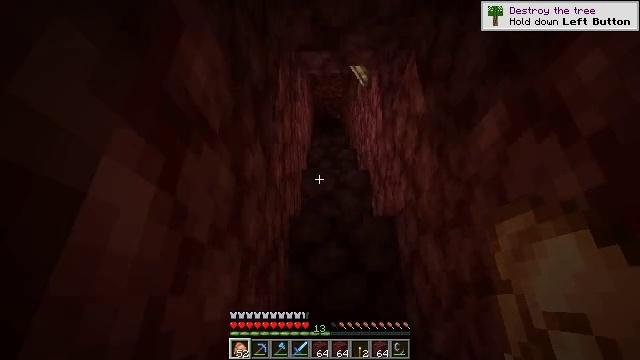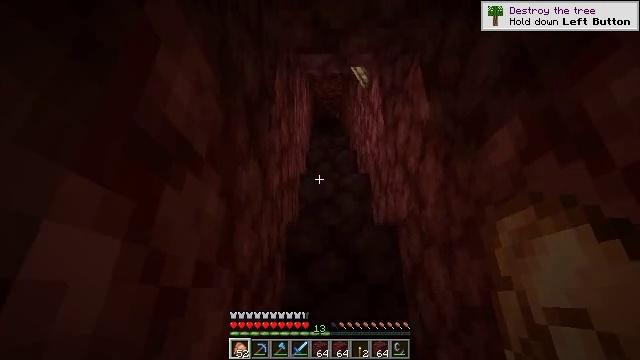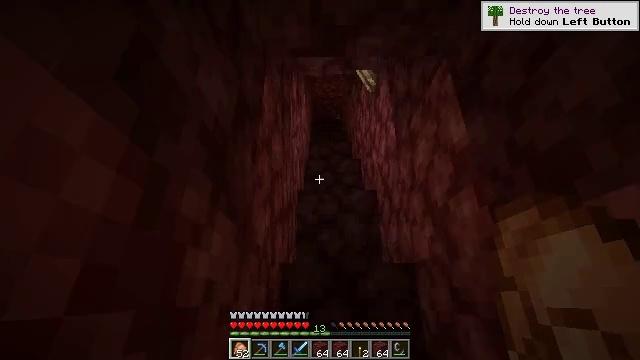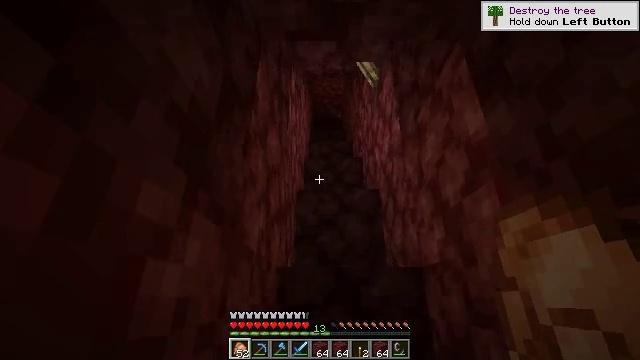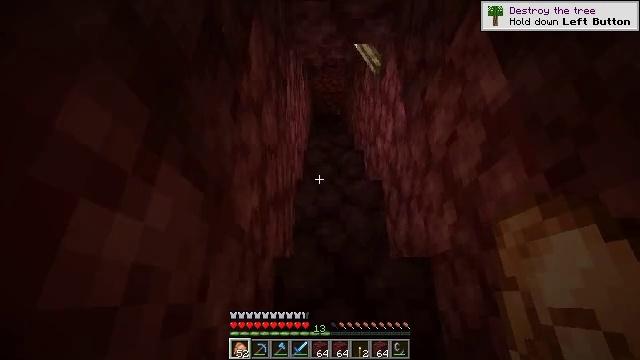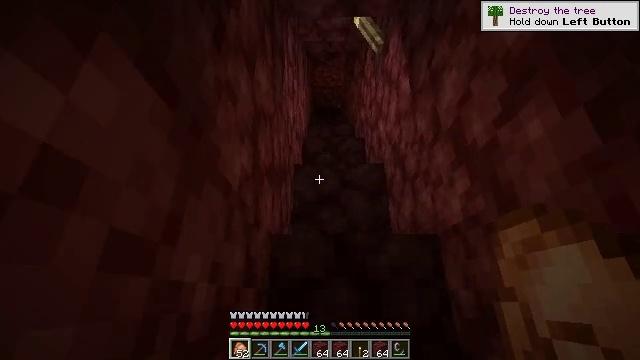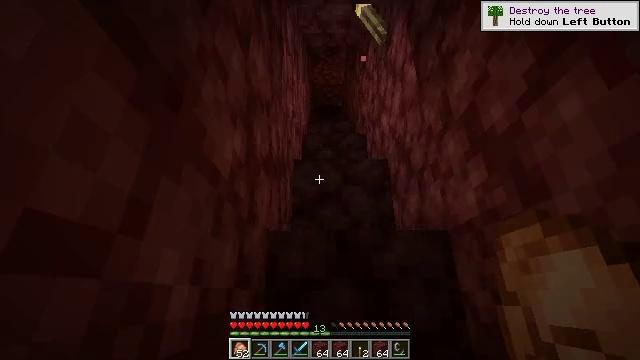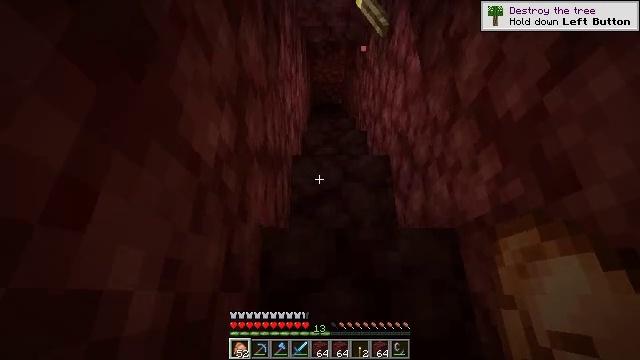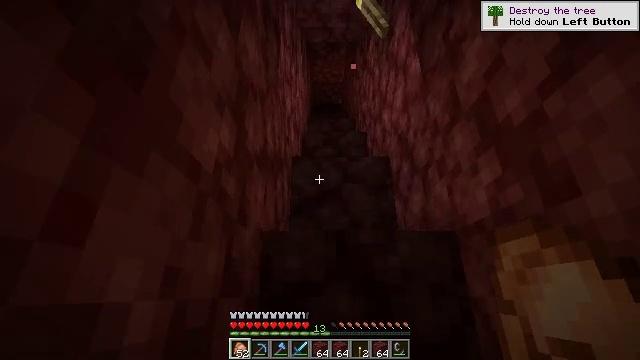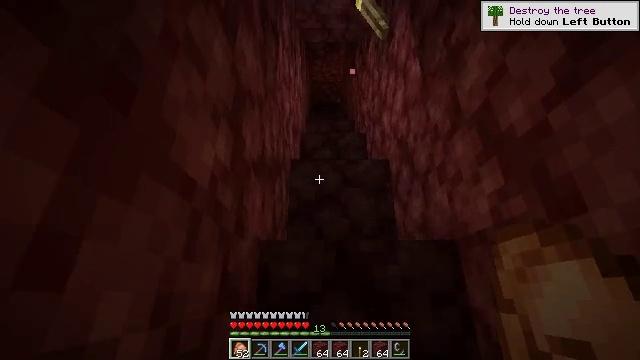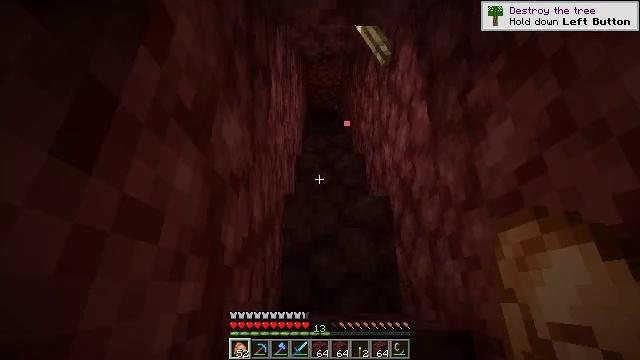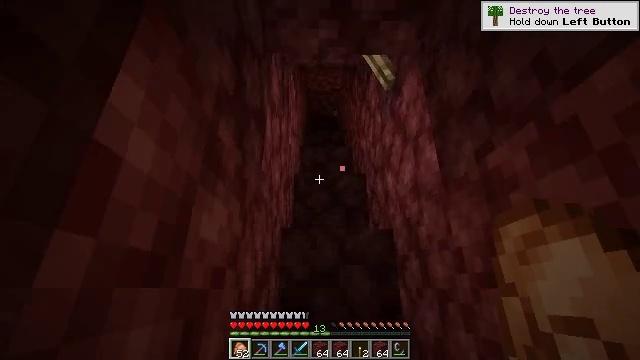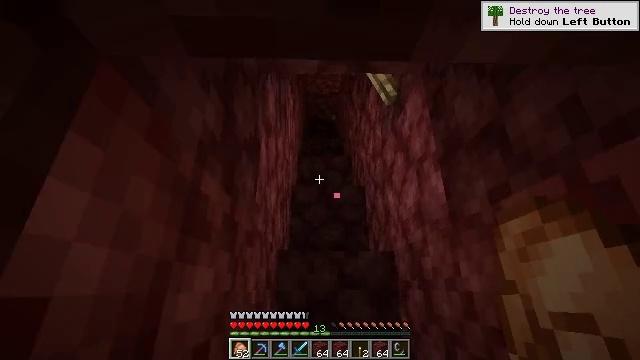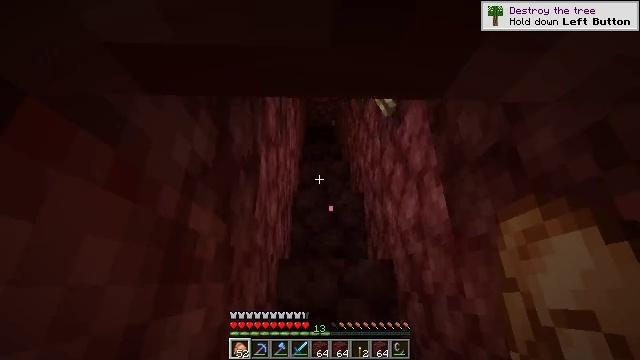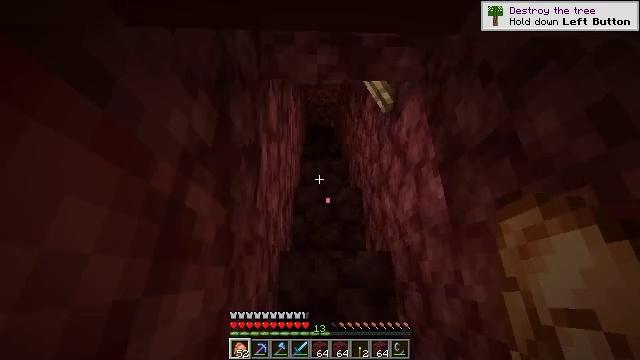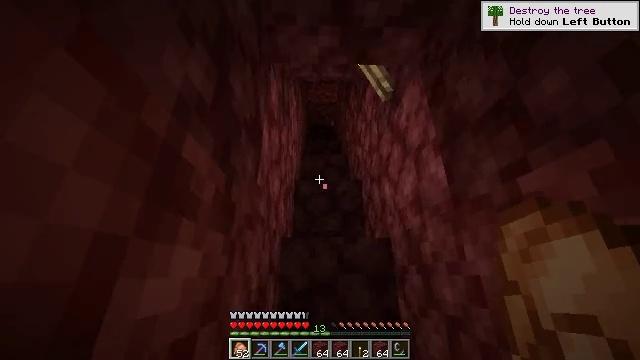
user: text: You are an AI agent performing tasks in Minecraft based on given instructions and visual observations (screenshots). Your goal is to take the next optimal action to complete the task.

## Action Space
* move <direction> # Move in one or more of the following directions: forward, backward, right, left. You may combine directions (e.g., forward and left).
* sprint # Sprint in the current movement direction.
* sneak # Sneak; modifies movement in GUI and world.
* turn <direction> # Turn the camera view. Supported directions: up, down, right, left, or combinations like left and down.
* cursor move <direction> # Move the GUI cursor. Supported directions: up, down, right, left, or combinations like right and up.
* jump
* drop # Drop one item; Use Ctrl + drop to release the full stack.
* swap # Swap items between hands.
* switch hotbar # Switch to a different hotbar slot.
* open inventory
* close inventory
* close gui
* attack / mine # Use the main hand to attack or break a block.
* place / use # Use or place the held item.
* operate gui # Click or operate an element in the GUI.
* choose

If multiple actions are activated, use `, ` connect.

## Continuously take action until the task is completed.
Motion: motion action
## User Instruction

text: Produce netherite scrap by smelting ancient debris.
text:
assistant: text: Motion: move forward, sprint, jump
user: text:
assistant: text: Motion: move forward, sprint, jump
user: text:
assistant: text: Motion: move forward, sprint, jump
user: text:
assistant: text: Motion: move forward, sprint, jump
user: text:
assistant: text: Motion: move forward, jump
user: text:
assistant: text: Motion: move forward, jump
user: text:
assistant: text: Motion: move forward, jump
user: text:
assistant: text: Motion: move forward, jump
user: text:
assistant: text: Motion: move forward, jump
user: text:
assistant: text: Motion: move forward, sprint, jump
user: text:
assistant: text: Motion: move forward, sprint, jump
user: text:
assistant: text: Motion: move forward, sprint, jump
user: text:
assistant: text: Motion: move forward, sprint, jump
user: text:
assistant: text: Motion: move forward, sprint, jump
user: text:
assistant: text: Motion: move forward, jump
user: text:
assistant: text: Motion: move forward, jump
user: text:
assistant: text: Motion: move forward, jump
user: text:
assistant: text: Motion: move forward, jump
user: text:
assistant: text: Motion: move forward, jump
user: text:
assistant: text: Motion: move forward, sprint, jump
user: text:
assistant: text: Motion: move forward, sprint, jump
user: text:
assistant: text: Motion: move forward, sprint, jump
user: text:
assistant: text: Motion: move forward, sprint, jump
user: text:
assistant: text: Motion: move forward, jump
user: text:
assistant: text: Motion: move forward, jump
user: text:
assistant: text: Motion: move forward, jump
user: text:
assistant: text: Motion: move forward, jump
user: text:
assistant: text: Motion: move forward, sprint, jump
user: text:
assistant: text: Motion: move forward, sprint, jump
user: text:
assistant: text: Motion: move forward, sprint, jump